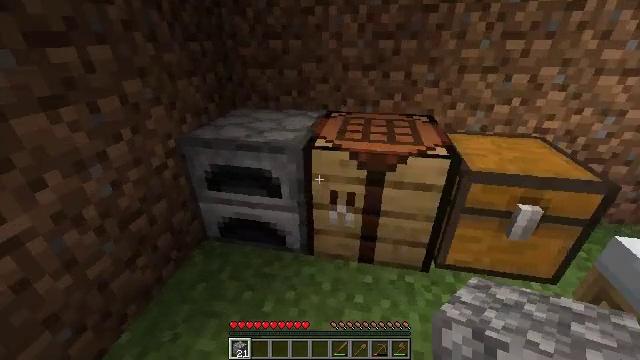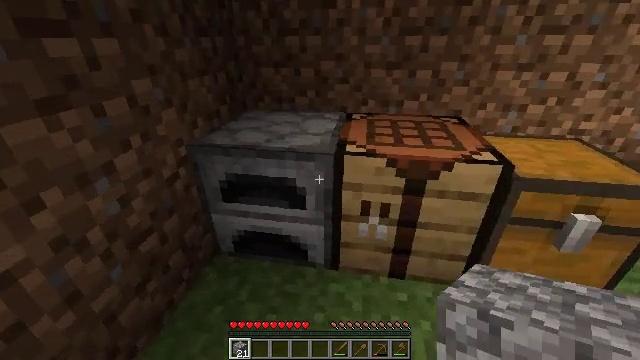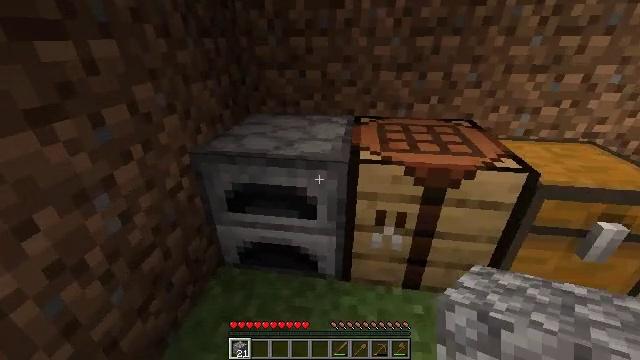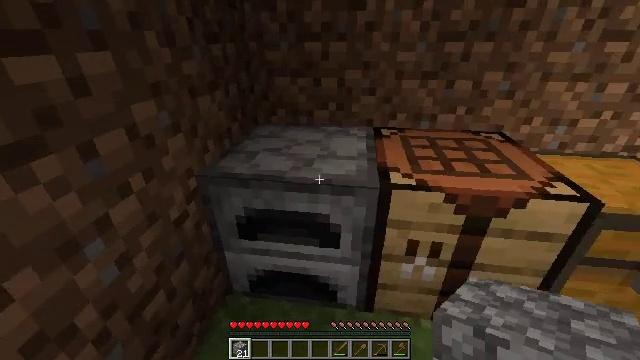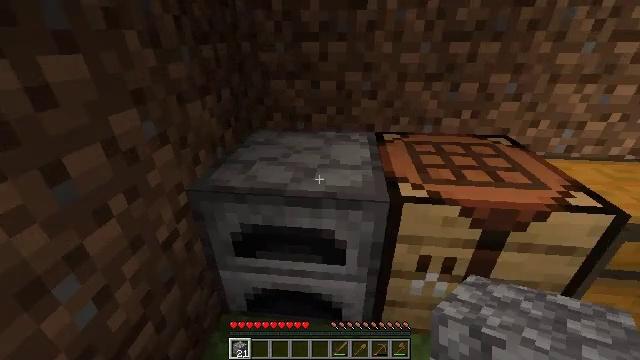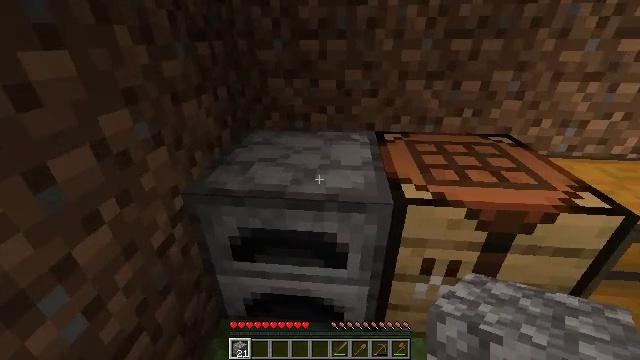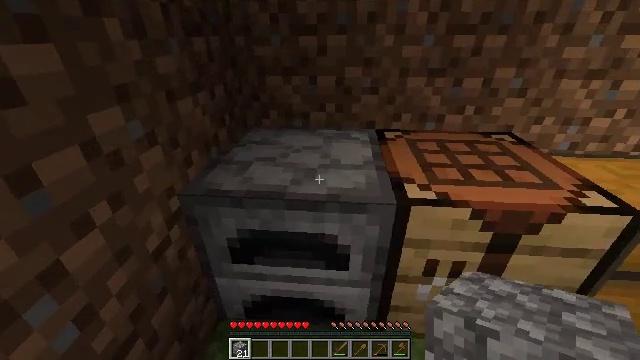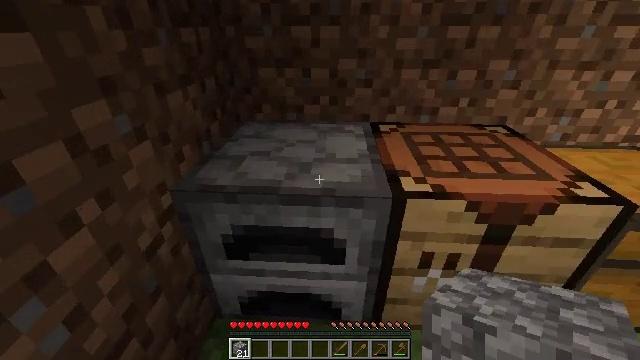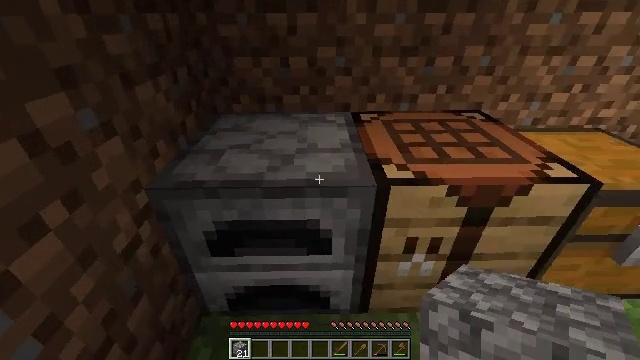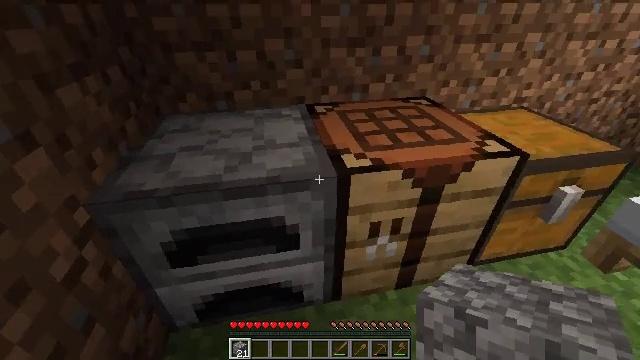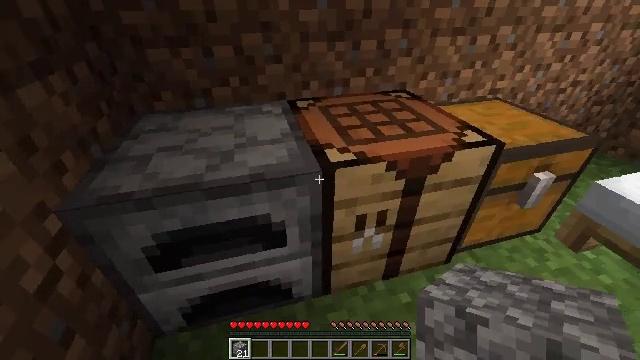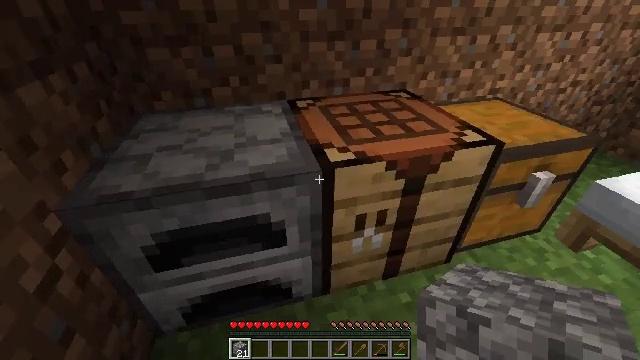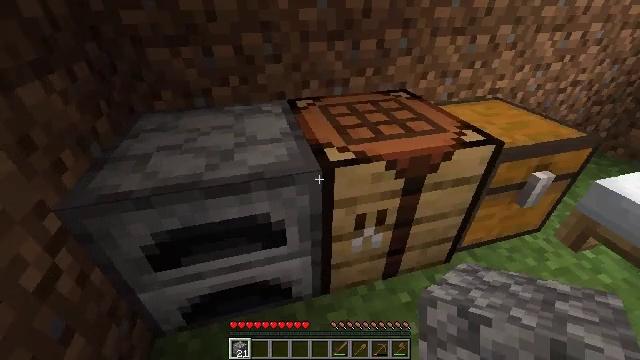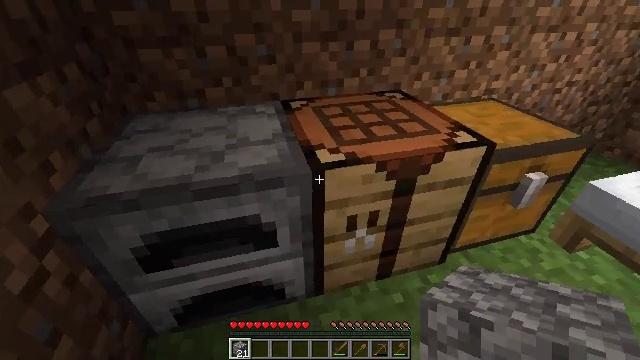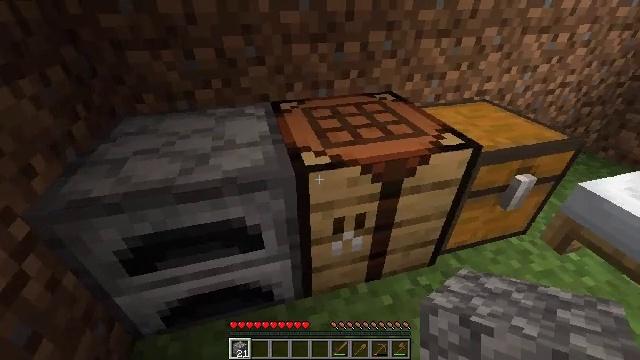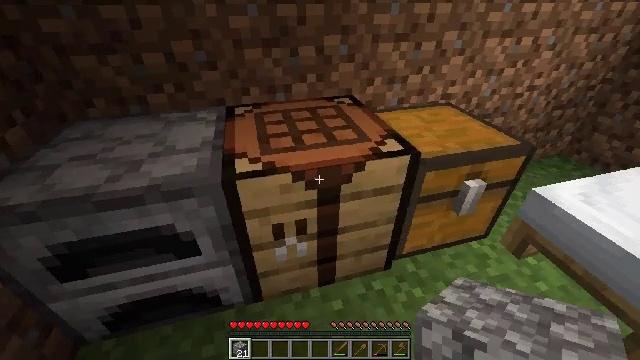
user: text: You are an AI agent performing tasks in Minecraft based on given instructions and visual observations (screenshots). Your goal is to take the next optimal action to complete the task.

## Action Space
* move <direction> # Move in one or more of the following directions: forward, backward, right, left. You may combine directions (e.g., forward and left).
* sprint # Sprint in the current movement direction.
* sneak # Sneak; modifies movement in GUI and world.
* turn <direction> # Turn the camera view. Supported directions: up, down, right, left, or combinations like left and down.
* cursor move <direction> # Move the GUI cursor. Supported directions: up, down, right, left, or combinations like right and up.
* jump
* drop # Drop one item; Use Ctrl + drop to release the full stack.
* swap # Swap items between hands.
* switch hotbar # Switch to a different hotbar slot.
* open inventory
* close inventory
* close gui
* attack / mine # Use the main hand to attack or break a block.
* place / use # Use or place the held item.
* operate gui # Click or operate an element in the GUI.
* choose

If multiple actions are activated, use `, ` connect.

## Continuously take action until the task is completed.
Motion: motion action
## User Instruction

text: Cut down the tree and harvest oak logs.
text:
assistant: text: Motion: move forward and move left, turn right
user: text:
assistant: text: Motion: move forward and move left, turn right
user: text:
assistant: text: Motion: move forward
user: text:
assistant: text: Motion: turn right
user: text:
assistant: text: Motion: no_op
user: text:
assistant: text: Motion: no_op
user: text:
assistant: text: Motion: turn right and down
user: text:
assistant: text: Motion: turn right and down
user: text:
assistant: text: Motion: turn right and down
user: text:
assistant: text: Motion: turn right
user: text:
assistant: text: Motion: no_op
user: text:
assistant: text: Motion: no_op
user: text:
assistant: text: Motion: move right
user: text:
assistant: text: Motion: move right
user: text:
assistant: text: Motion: move right
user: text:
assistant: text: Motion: no_op
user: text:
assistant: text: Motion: turn left
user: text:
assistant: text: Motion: no_op
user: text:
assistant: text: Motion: turn left
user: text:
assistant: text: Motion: use / place
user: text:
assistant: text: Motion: use / place
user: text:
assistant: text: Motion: turn down, use / place
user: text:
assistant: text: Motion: turn down
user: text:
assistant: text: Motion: no_op
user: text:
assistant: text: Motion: open gui
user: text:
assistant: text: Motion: no_op
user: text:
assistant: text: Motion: no_op
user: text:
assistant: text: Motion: no_op
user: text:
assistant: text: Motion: no_op
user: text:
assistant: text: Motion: no_op